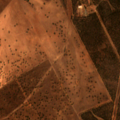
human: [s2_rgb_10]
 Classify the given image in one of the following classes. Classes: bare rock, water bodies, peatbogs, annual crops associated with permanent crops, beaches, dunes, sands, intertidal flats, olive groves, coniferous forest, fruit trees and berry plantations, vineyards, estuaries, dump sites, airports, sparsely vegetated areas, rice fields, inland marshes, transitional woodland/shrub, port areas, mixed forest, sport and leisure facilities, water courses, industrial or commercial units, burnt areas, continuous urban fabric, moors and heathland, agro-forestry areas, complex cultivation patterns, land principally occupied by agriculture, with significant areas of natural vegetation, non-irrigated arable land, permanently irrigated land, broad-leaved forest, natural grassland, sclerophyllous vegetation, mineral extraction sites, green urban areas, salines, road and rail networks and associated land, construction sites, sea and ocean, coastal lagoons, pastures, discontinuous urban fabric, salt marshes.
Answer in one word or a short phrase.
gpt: non-irrigated arable land, agro-forestry areas, broad-leaved forest, transitional woodland/shrub